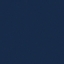
Land use / land cover class: SeaLake